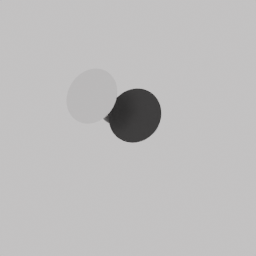
Label: furniture